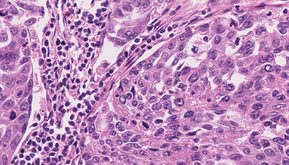
Tumor epithelial tissue: yes
Tumor-associated stroma tissue: yes
Normal tissue: no